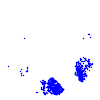
Particle: proton